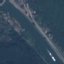
Label: River